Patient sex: M
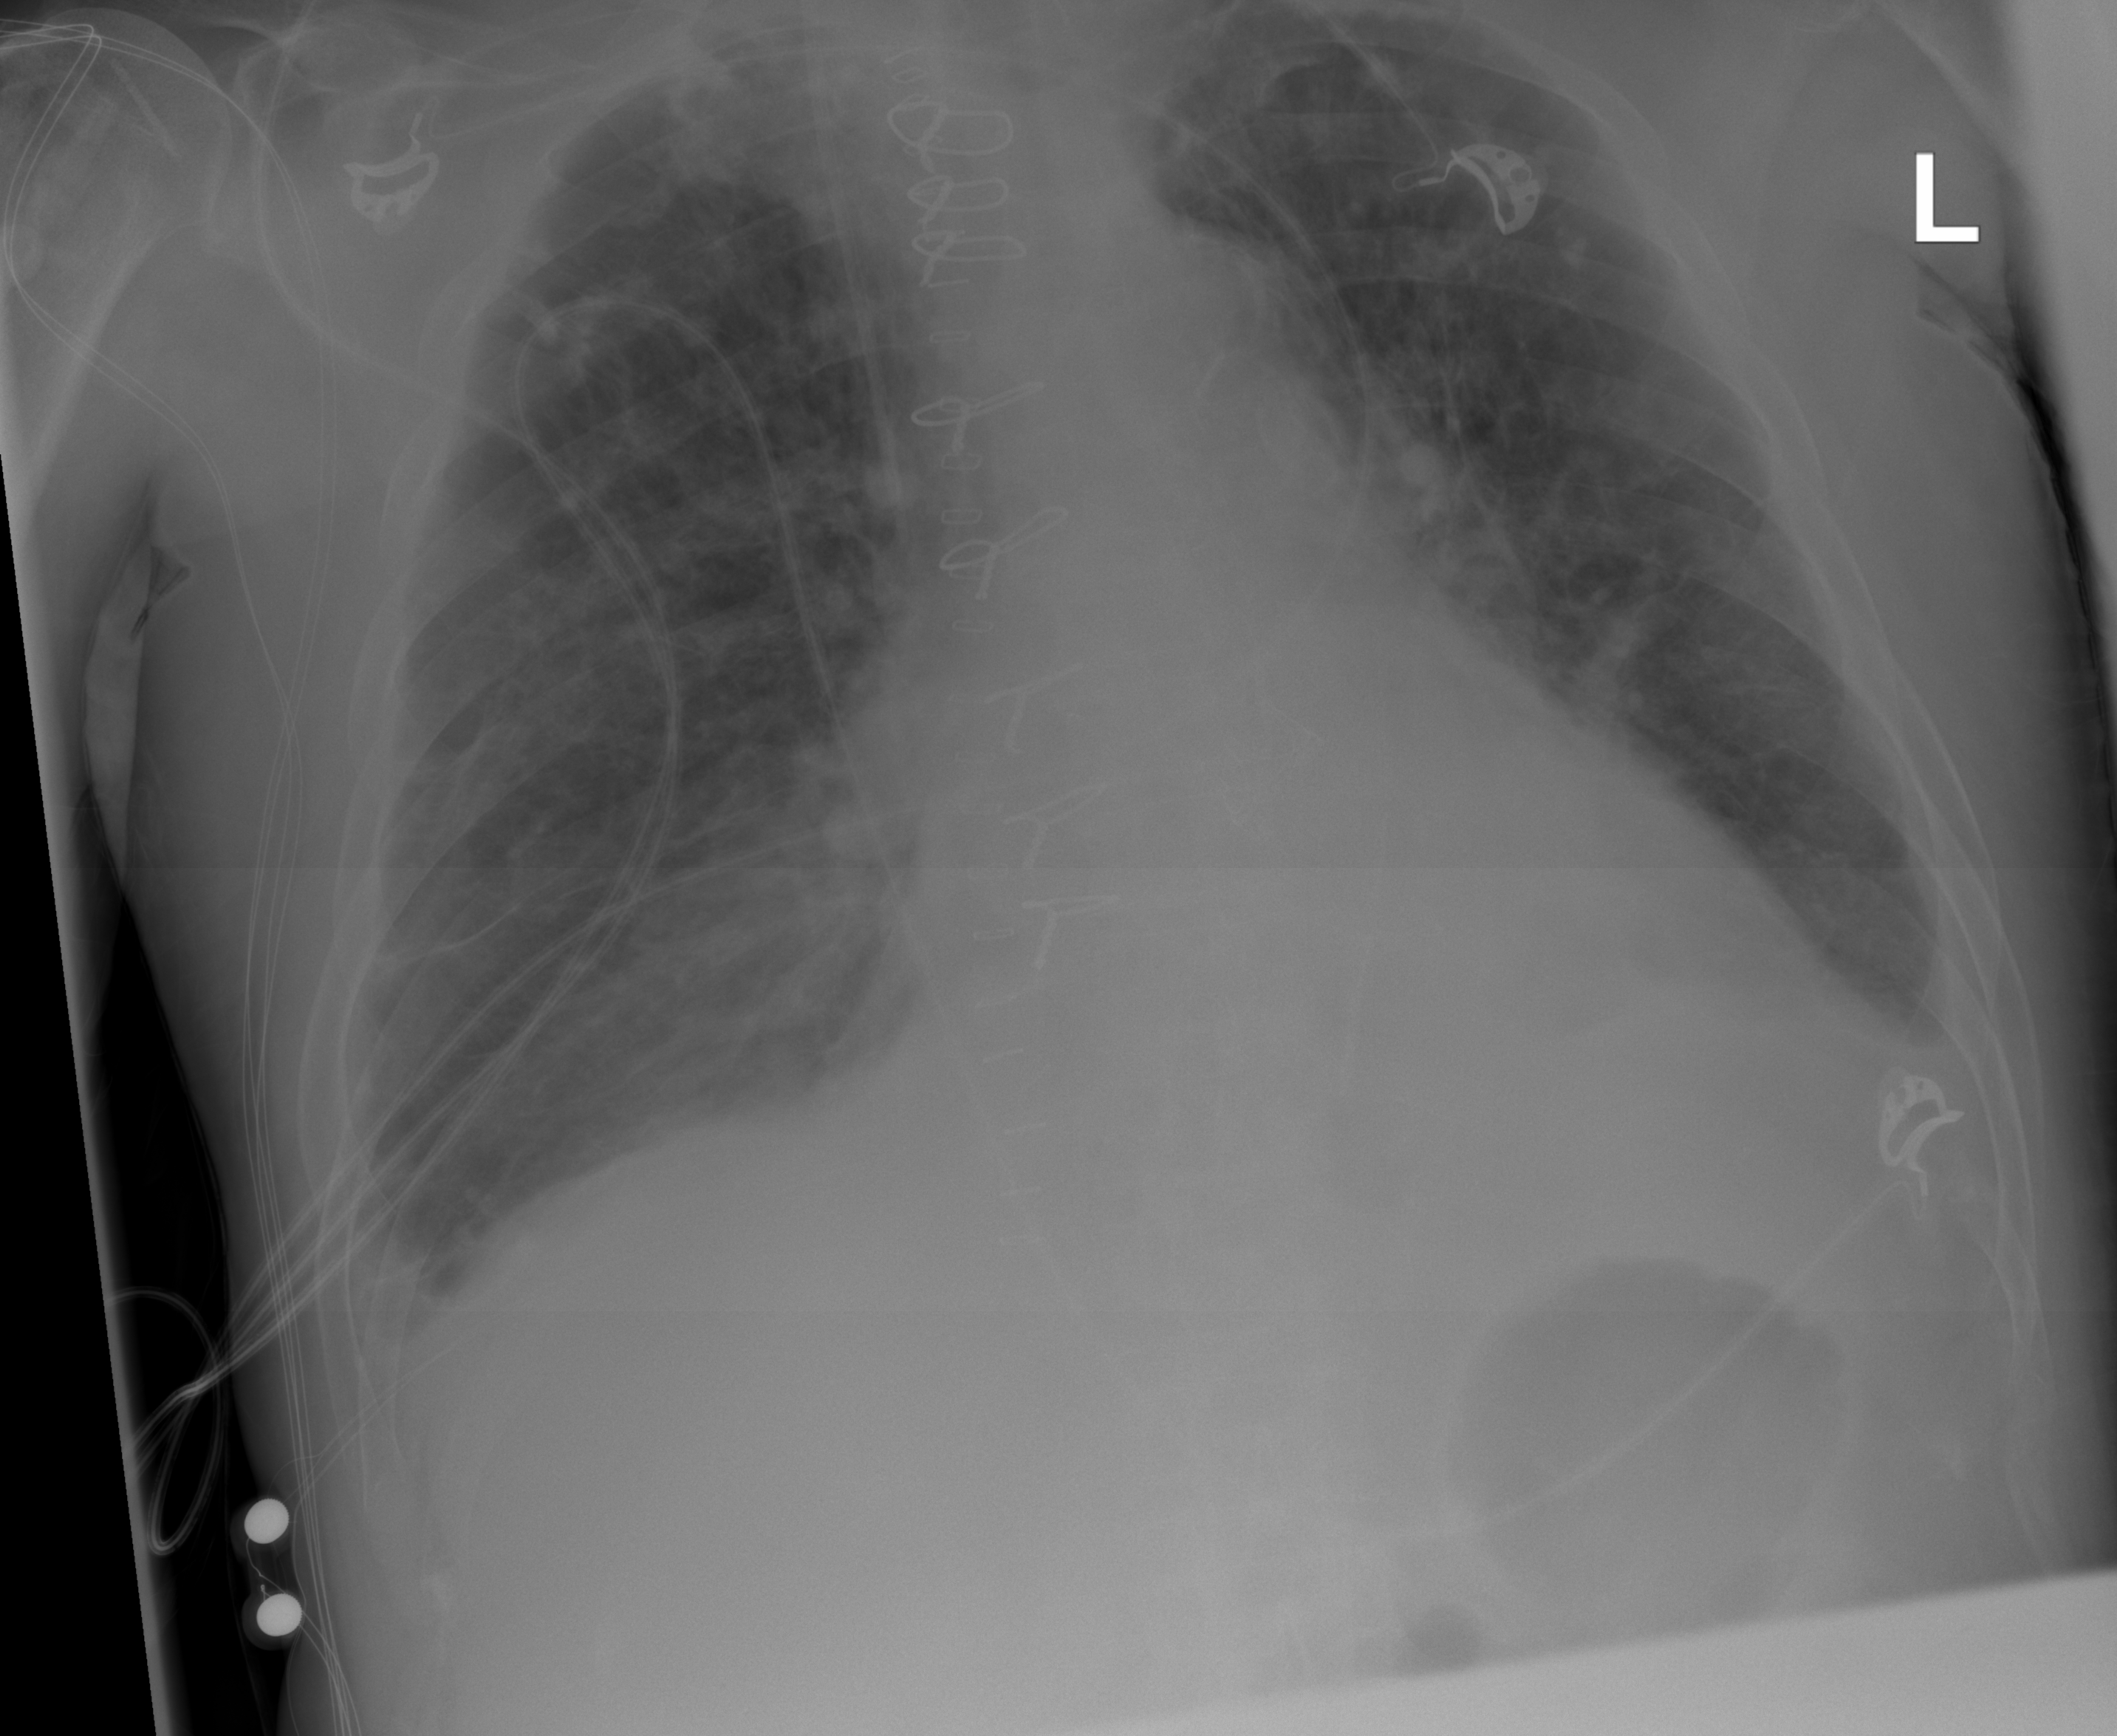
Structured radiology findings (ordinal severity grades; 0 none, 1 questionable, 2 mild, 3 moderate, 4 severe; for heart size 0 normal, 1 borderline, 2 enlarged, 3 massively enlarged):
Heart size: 2
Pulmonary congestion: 2
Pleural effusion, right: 2
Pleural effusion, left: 2
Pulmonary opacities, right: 2
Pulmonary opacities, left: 0
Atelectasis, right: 2
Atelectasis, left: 2